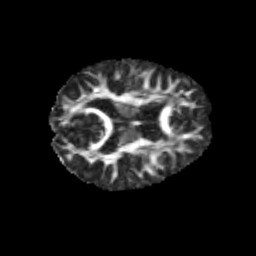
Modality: FA
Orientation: axial
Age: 11
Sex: male
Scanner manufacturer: siemens
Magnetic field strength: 3 T
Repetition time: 3.8 s
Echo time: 0.07 s